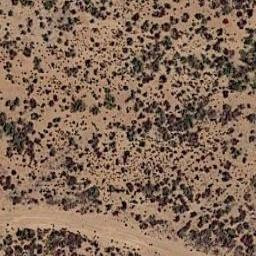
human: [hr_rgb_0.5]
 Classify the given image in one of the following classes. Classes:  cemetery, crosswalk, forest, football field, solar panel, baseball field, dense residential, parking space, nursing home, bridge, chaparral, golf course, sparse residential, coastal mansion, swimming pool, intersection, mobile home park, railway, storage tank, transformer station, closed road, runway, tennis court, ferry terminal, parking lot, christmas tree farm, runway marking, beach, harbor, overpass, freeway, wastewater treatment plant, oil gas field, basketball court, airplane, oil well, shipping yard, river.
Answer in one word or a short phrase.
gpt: chaparral